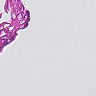
Metastatic tissue present: no